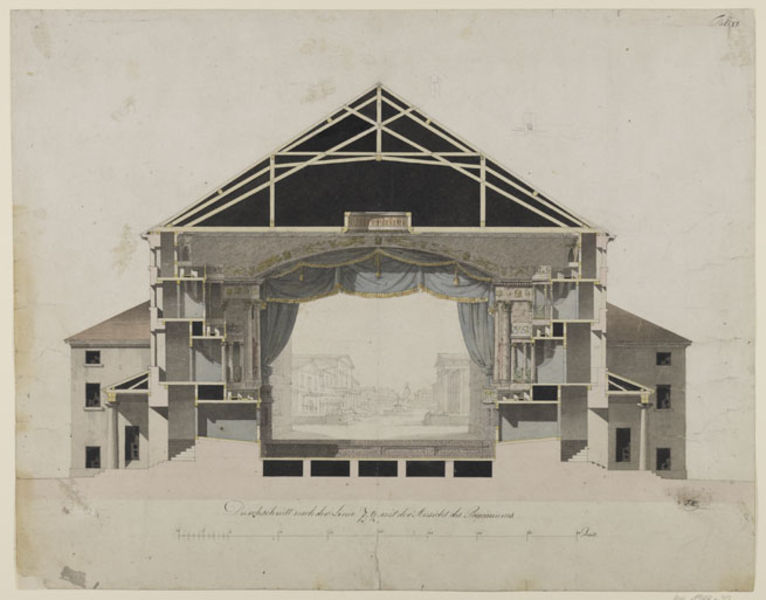
Titel: Das Karlsruher Hoftheater, Querschnittzeichnung
Künstler: Friedrich Weinbrenner
Standort: Karlsruhe
Institution: Staatliche Kunsthalle Karlsruhe
Schlagwörter: blau, flügel, weiß, aquarell, dreieck, landschaft, braun, fenster, grau, hintergrund, holz, raum, schwarz, skizze, szene, säule, säulen, tür, zeichnung, zimmer, blick, dach, gebäude, haus, rot, alt, architektur, bild, vorhang, fransen, gold, stoff, innen, blatt, bühne, oper, theater, renaissance, rosa, schrift, modell, ansicht, bogen, dächer, giebel, mauer, farbe, grafik, graphik, bühnenbild, treppe, tafel, vorhänge, inschrift, aufgang, balken, innenansicht, kordel, arena, logen, foto, keller, schild, gerüst, offen, unterschrift, schnitt, text, überschrift, dachstuhl, räume, entwurf, schema, kasten, sicht, konstruktion, graben, etagen, plan, ständer, kulisse, unfertig, vordach, riß, streben, querschnitt, lasiert, bau, dachboden, gebälk, gibel, grundriss, bauwerk, aufbau, massstab, aufriss, etage, bauzeichnung, satteldach, entuwrf, durchschnitt, first, karlsruhe, prospekt, giebeldach, kammern, dachkonstruktion, unterbau, säilen, holzkonstruktion, cartellino, abgang, szenenbild, bühnendekoration, arhcitektur, theatre, bühnenboden, r, stage, thetaer, weinbrenner, vierte wand, friedrich weinbrenner, unterboden, bühne#, kabiine